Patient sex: M
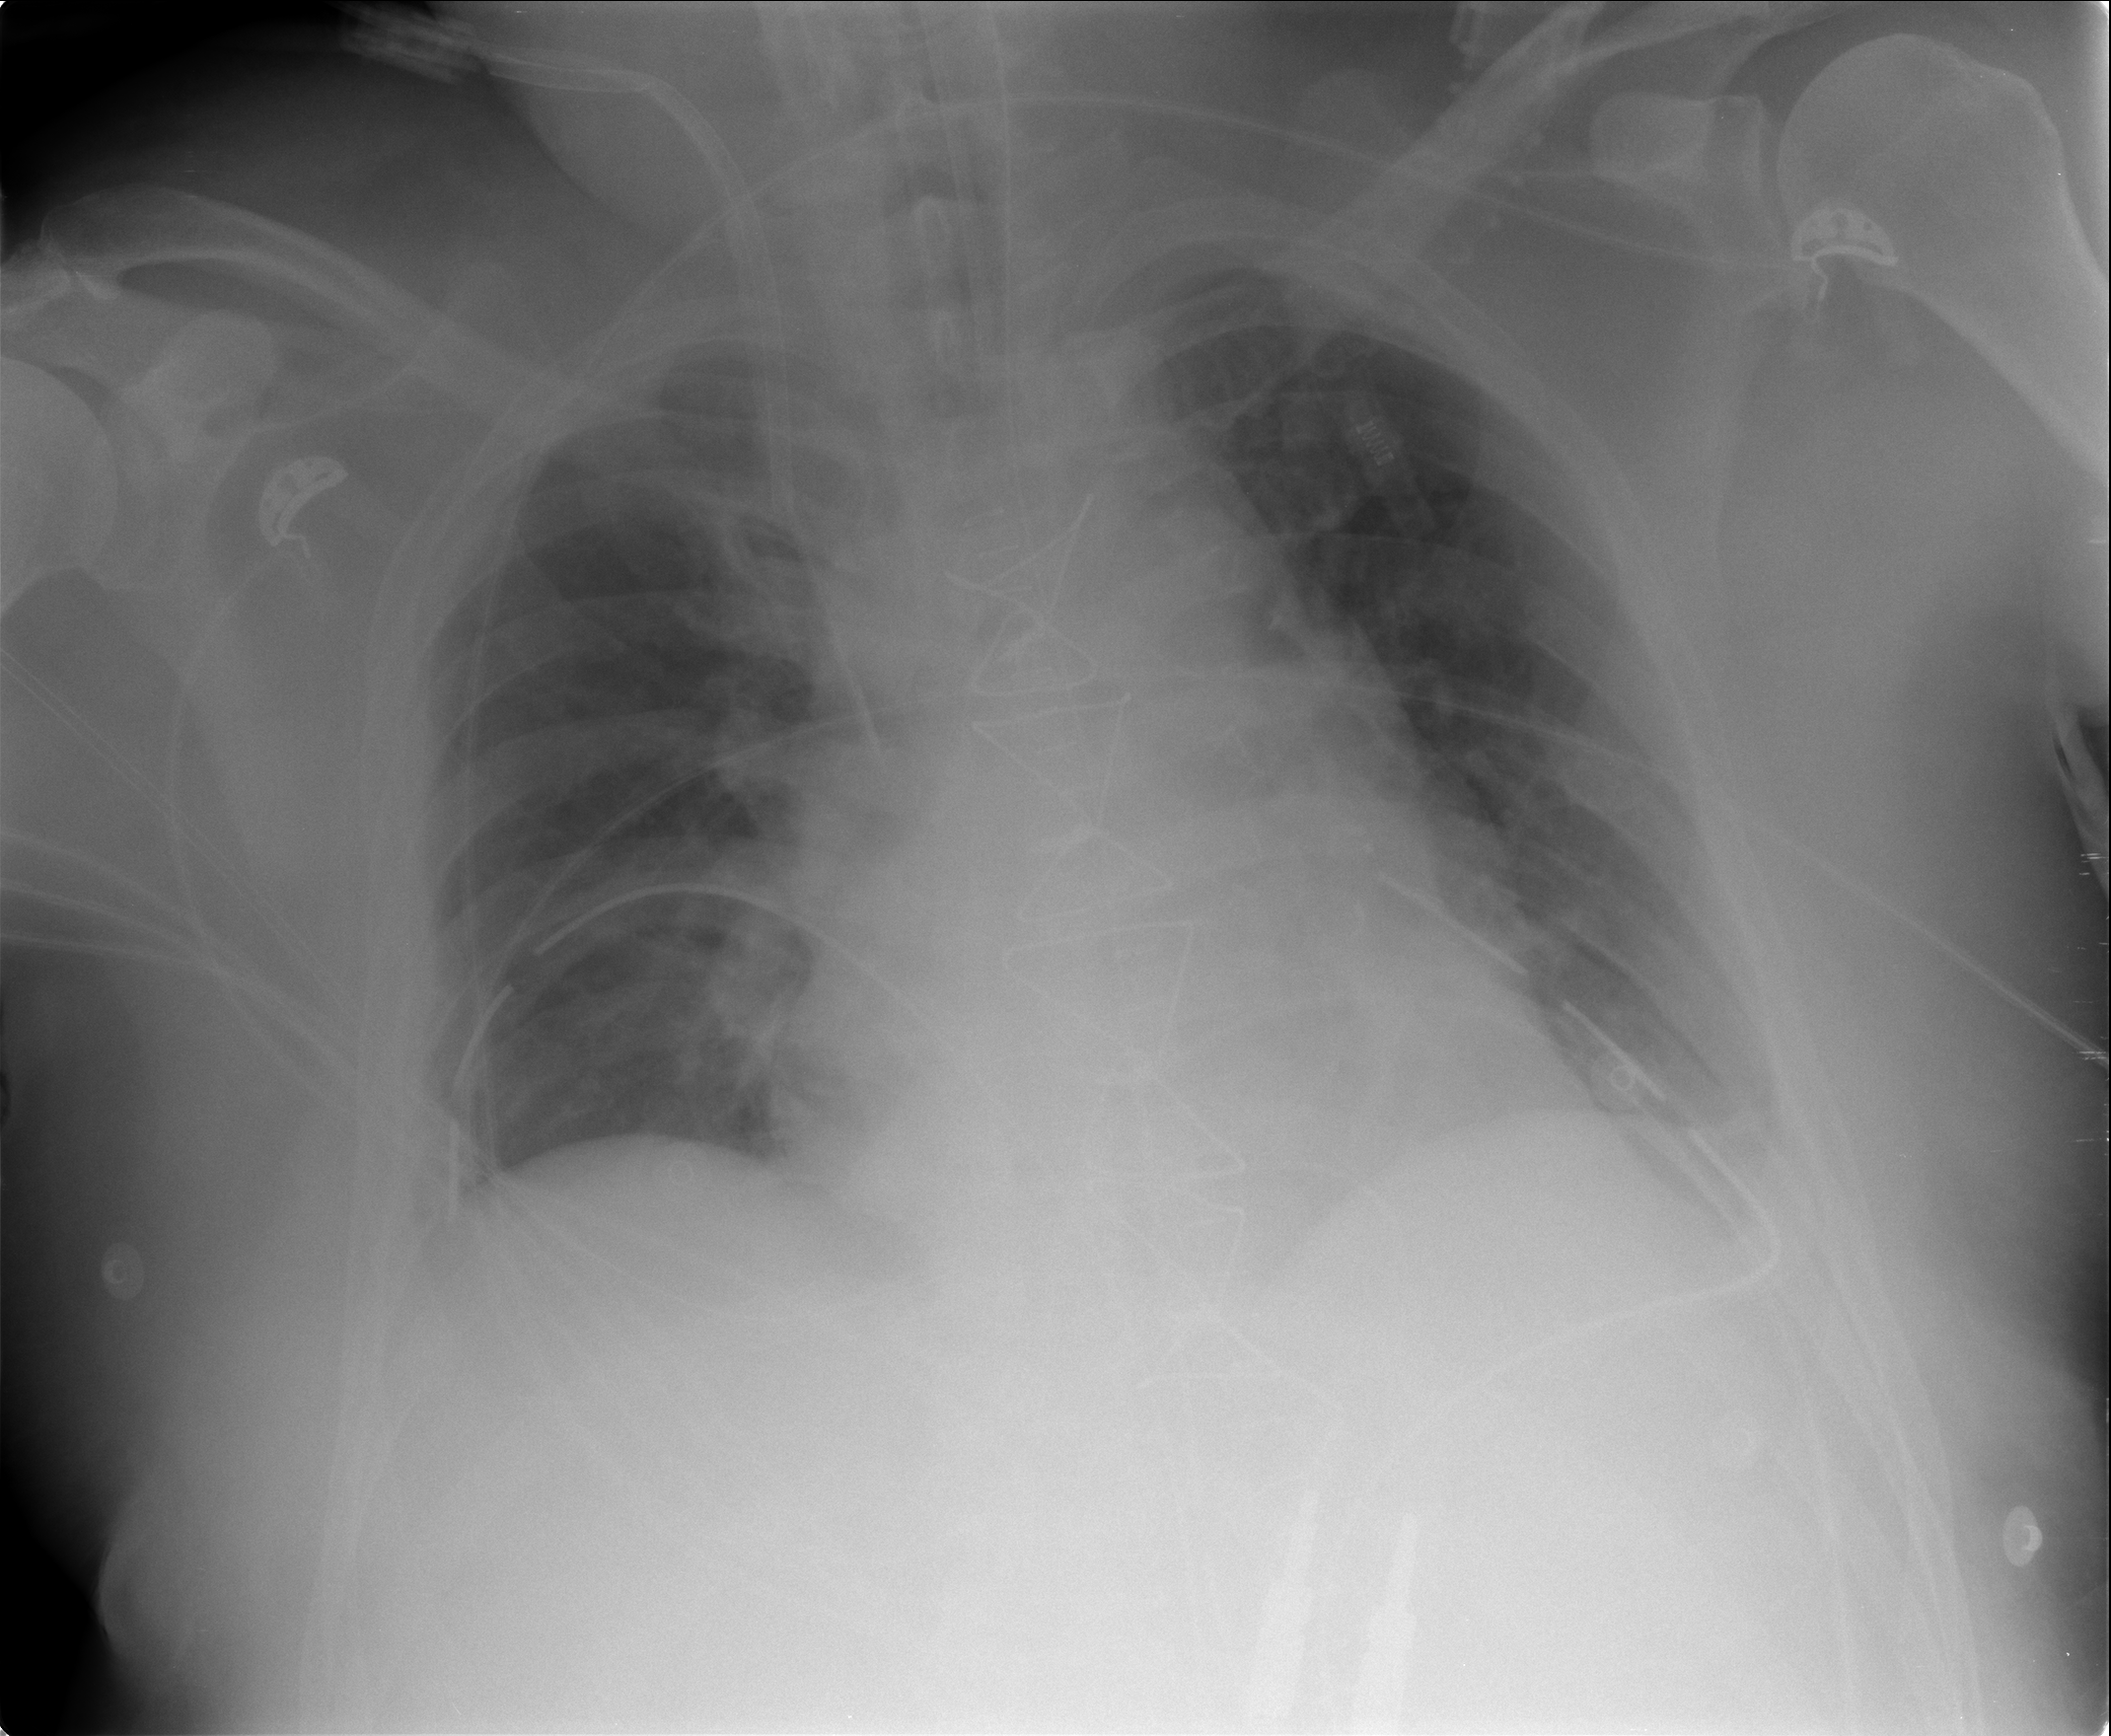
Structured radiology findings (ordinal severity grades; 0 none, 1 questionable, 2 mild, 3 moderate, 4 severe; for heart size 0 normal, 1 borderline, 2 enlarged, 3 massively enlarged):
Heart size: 1
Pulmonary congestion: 2
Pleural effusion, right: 0
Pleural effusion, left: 1
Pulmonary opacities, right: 0
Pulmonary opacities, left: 0
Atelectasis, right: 0
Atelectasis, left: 2